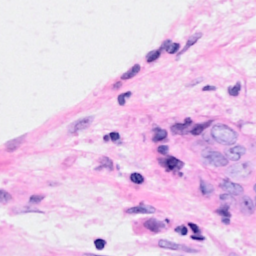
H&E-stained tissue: Breast